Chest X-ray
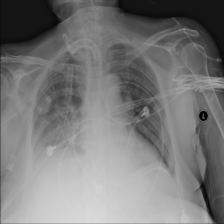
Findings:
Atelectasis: negative
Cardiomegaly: negative
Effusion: negative
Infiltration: negative
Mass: negative
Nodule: negative
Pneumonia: negative
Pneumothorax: negative
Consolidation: positive
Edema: negative
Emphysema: negative
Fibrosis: negative
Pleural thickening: negative
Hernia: negative